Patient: sex F, age 31
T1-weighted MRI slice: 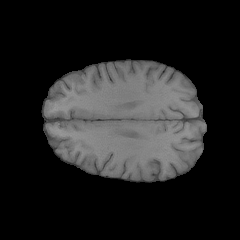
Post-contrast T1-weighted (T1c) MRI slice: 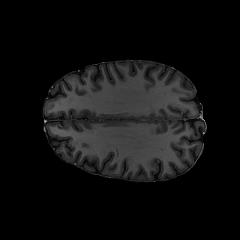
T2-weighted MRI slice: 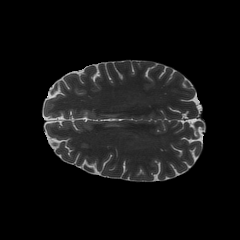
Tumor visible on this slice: no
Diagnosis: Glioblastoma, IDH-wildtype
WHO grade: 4